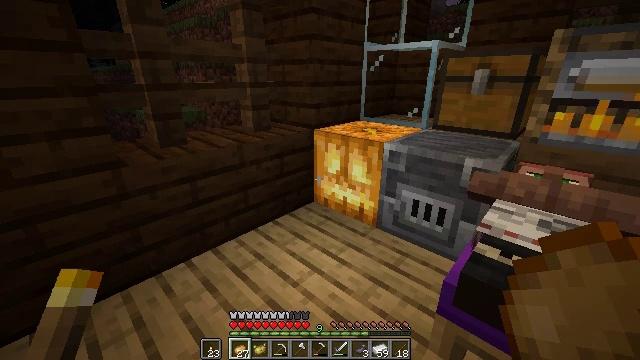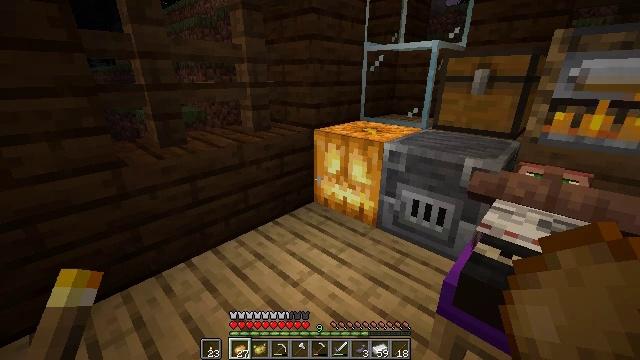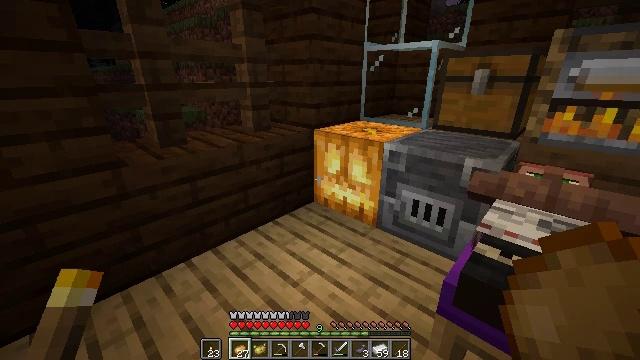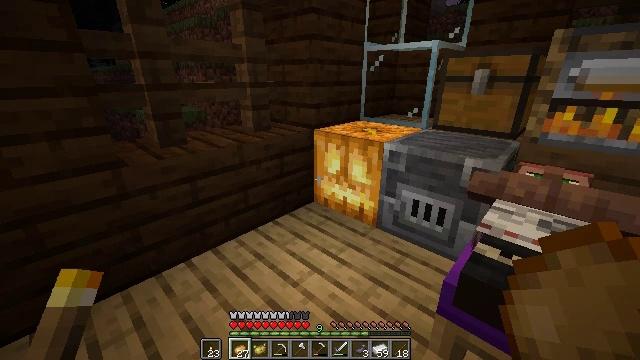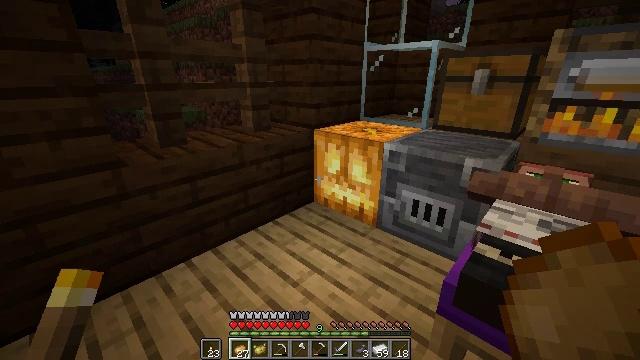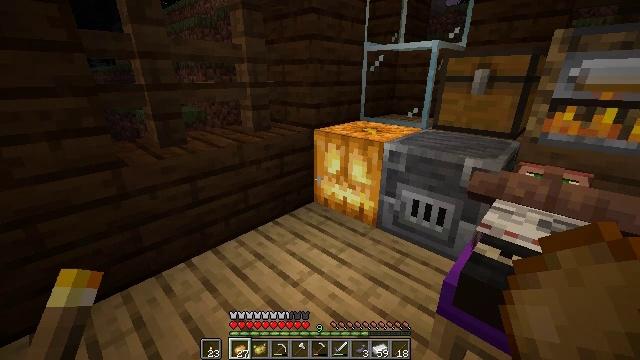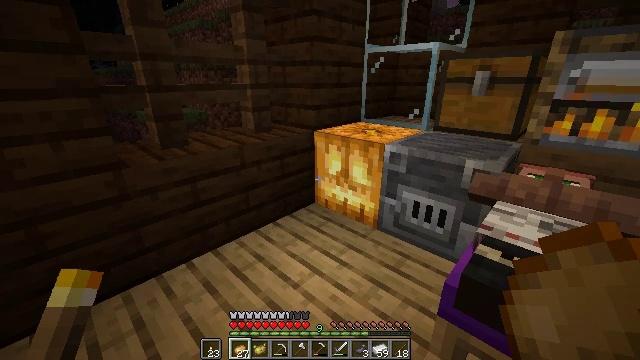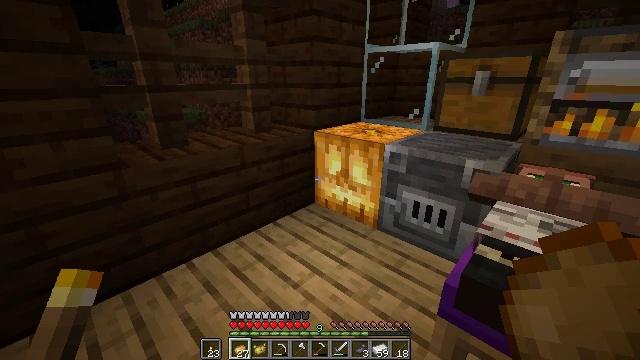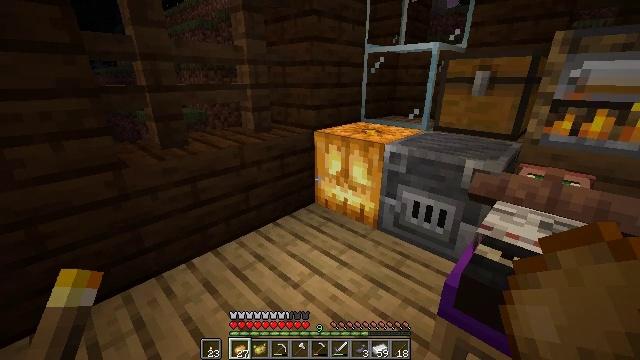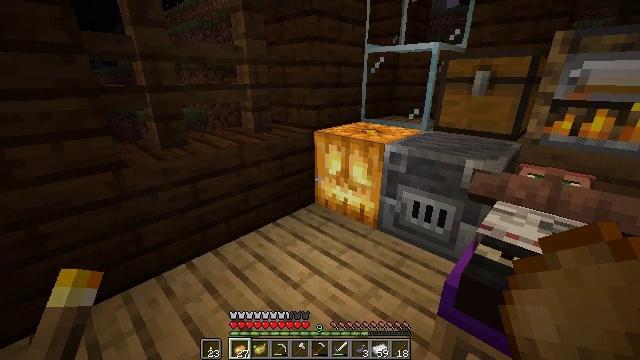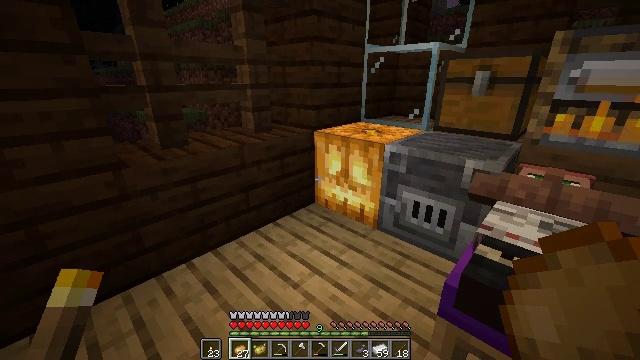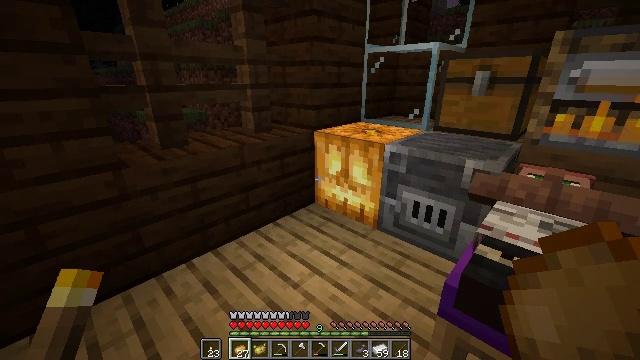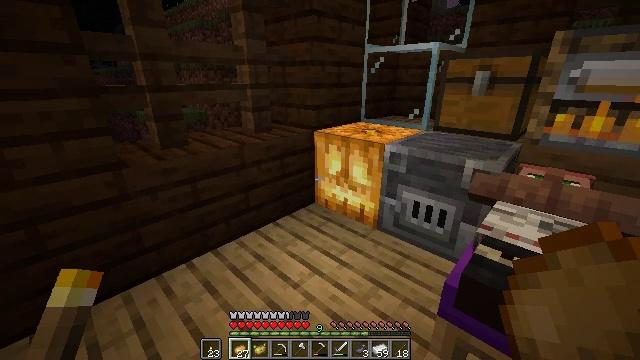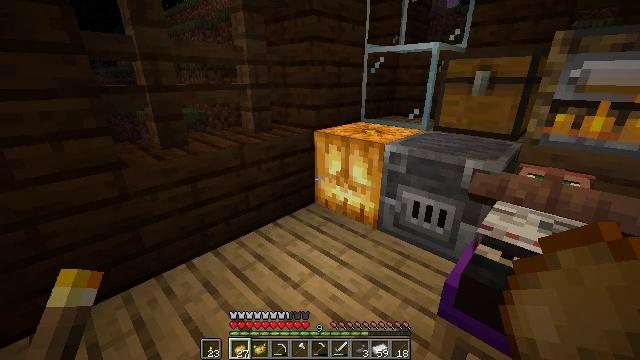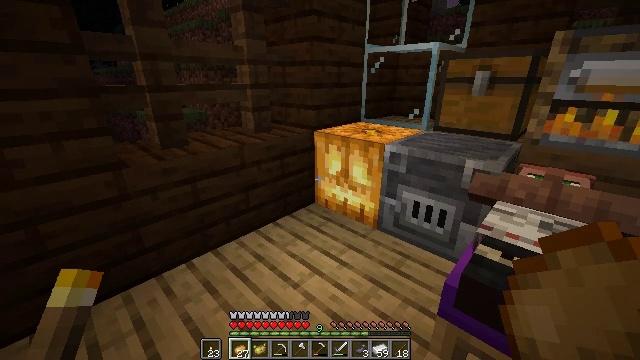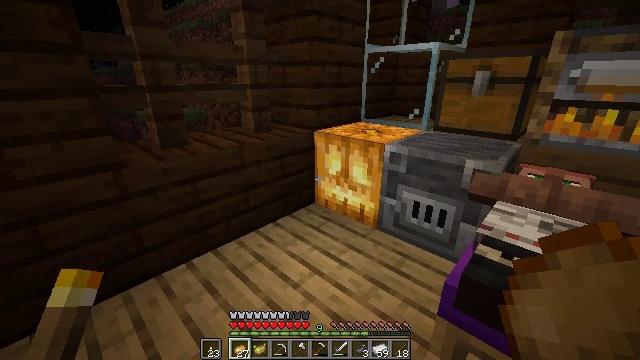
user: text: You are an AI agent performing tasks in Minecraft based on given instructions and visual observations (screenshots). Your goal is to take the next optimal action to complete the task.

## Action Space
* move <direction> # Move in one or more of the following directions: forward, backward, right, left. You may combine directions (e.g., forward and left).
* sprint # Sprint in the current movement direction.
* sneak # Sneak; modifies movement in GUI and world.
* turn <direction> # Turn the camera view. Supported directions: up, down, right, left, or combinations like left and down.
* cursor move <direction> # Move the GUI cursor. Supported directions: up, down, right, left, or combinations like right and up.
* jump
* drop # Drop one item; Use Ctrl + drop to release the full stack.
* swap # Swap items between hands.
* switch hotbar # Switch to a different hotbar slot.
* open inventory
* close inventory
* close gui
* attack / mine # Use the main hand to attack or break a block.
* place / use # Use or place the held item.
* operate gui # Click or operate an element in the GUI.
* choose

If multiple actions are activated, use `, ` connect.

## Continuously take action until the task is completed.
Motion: motion action
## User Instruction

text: Cook a potato in the furnace.
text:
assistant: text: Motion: no_op
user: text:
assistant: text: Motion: no_op
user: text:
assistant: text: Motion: no_op
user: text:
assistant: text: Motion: no_op
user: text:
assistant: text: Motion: no_op
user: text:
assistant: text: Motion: no_op
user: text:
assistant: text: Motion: no_op
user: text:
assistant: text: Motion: no_op
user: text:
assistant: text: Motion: no_op
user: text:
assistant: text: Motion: no_op
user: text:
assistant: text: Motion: no_op
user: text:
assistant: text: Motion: no_op
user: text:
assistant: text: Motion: no_op
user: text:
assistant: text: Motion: no_op
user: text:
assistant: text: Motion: no_op
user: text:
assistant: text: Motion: no_op
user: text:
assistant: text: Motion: no_op
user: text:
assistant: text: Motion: no_op
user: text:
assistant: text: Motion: no_op
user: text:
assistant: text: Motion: no_op
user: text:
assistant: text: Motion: no_op
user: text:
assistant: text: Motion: no_op
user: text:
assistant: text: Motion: no_op
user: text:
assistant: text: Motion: no_op
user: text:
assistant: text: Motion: no_op
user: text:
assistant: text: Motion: no_op
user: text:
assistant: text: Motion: no_op
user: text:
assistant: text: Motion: no_op
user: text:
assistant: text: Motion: no_op
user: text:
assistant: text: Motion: no_op